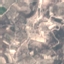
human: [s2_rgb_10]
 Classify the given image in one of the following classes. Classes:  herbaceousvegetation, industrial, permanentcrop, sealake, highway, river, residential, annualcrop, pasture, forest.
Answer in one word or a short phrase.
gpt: PermanentCrop